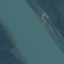
Land use / land cover class: River